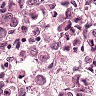
Metastatic tissue present: yes